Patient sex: M
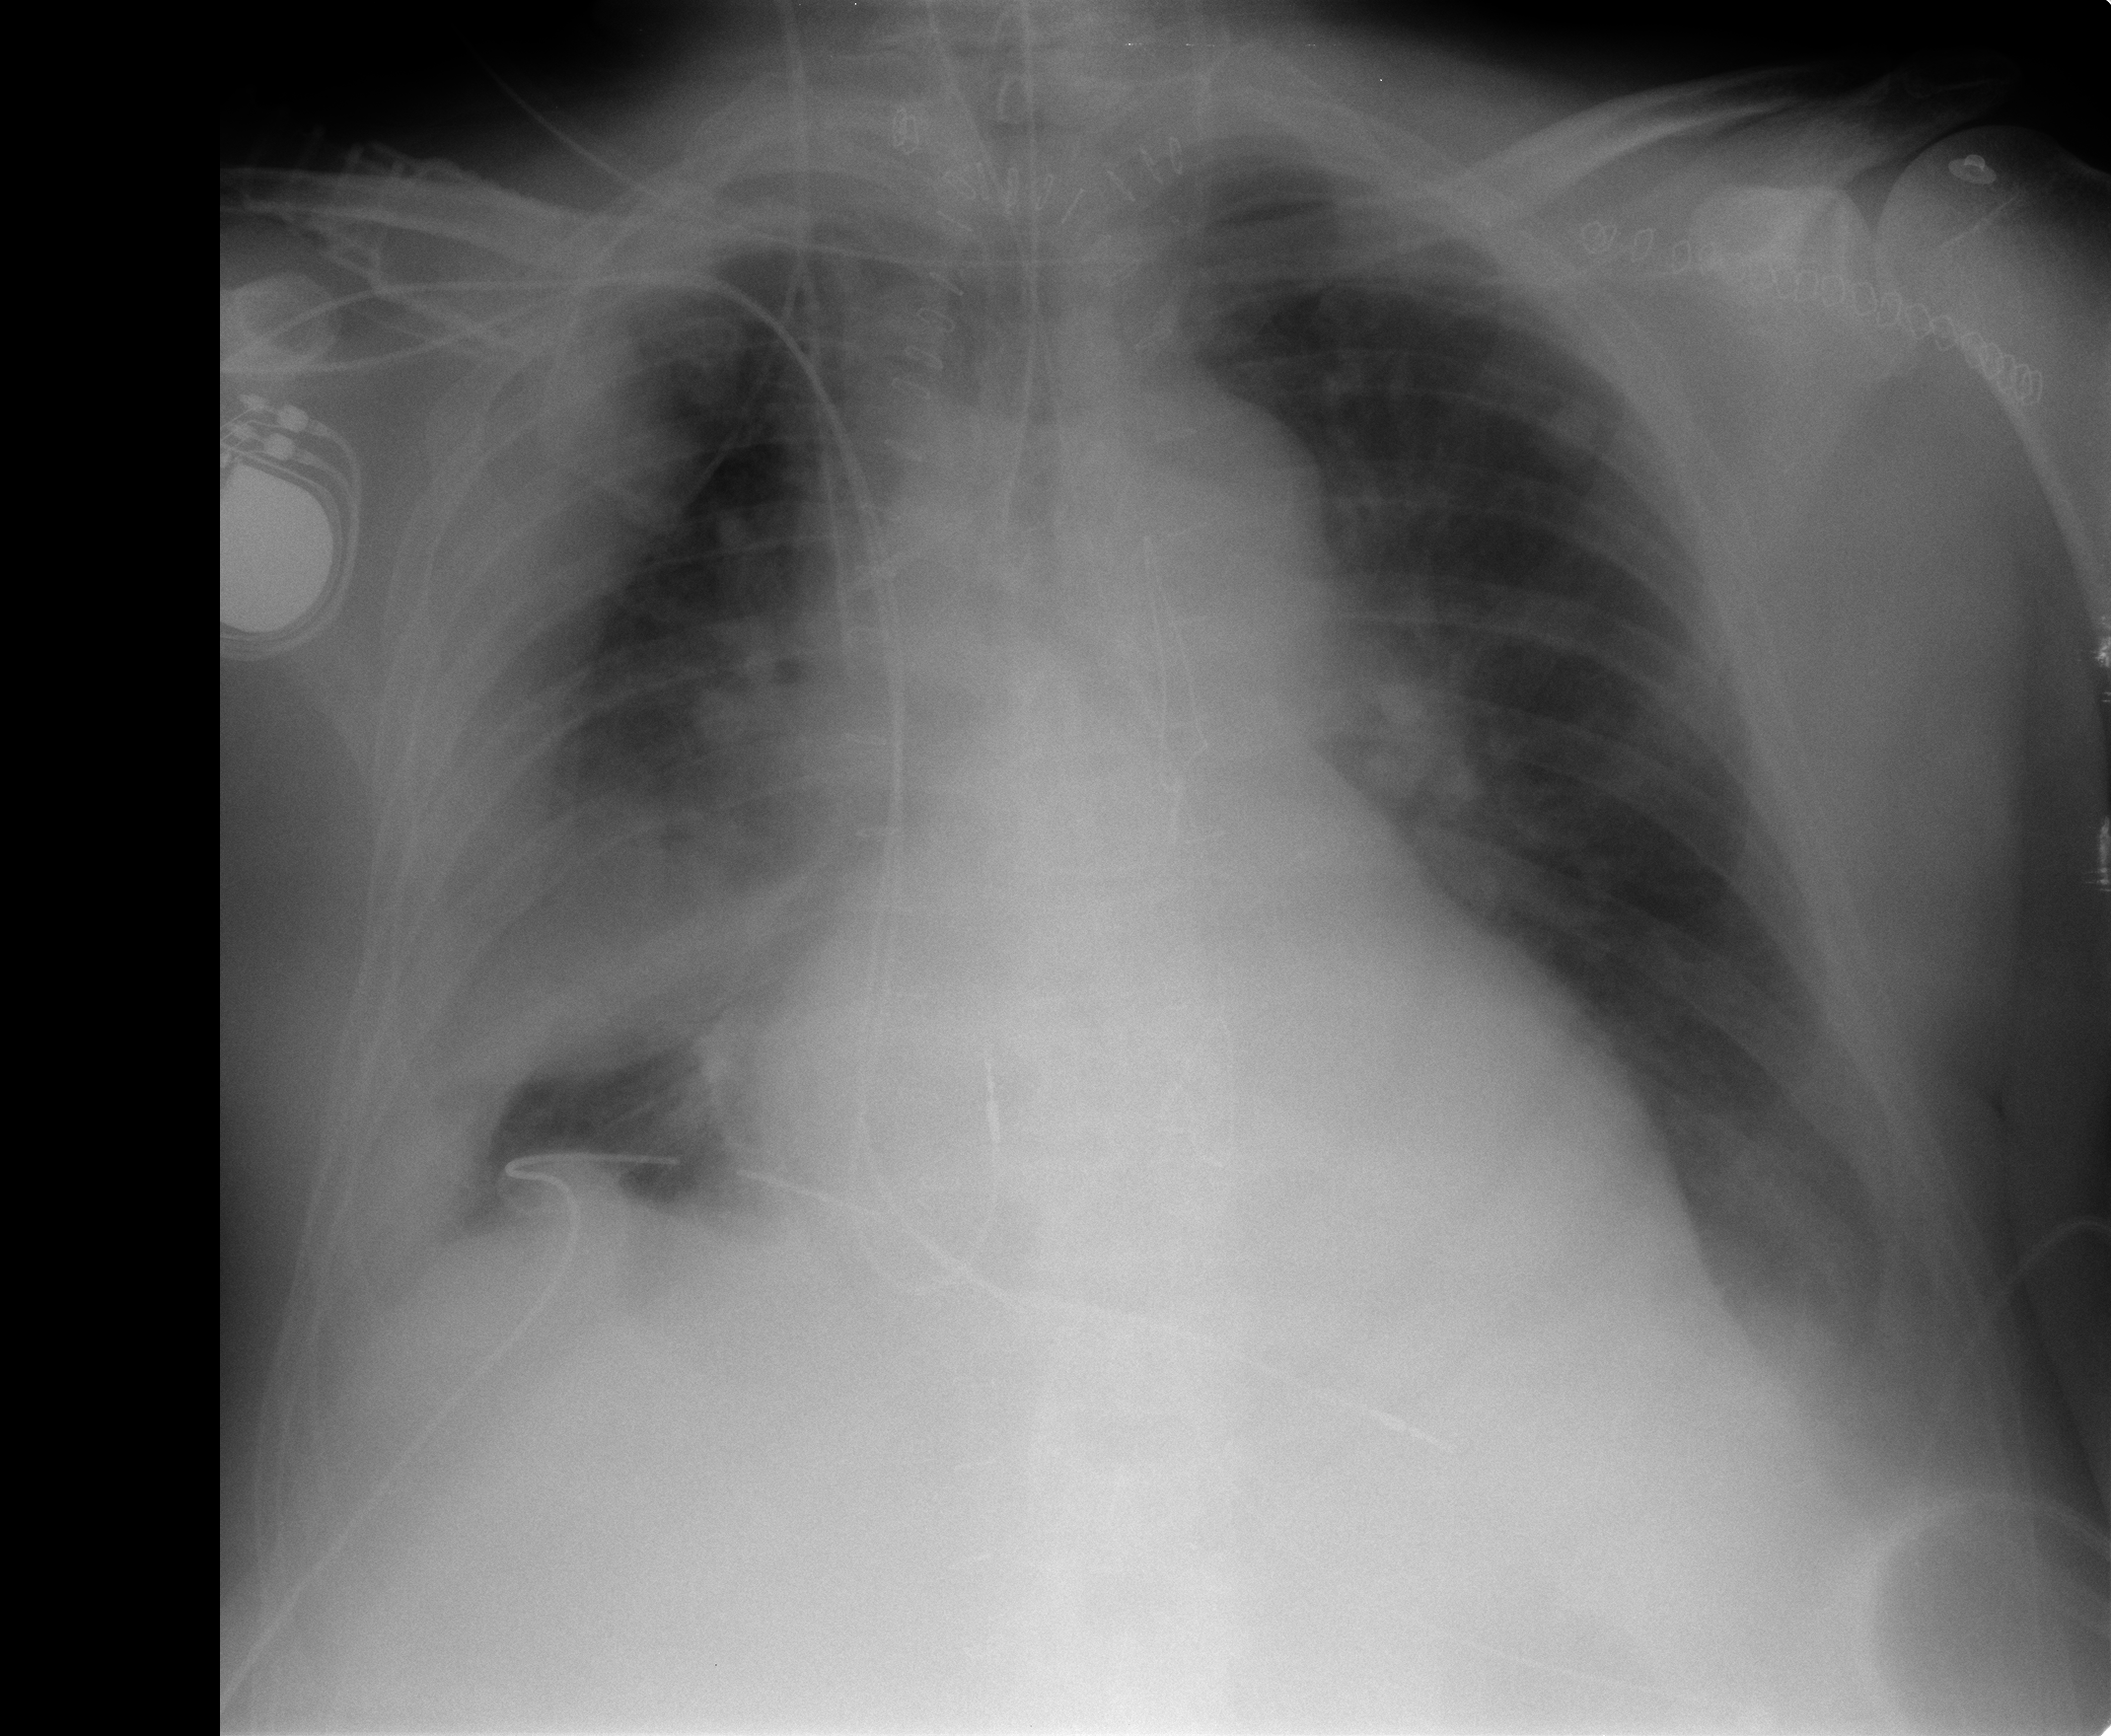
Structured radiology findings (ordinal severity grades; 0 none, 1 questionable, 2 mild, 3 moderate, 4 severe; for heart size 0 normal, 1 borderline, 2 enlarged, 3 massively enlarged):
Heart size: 2
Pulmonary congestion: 2
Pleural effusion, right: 3
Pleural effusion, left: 2
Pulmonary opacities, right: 2
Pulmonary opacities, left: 0
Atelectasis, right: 2
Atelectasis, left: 2